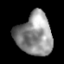
Tissue: lung
Cell type: Others
Senescence score: 0.1634
Nuclear area (px): 1457
Mean DAPI intensity: 144.907